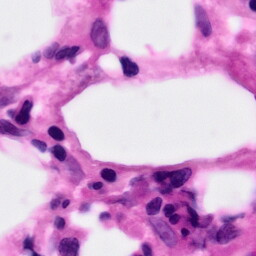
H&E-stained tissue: Pancreatic